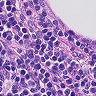
Metastatic tissue present: no